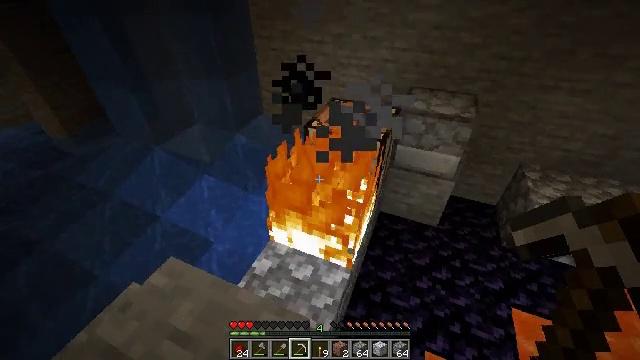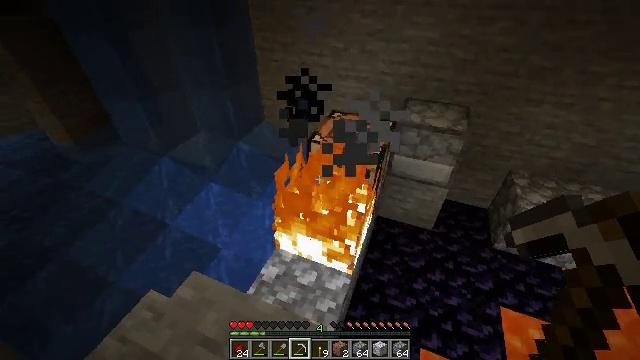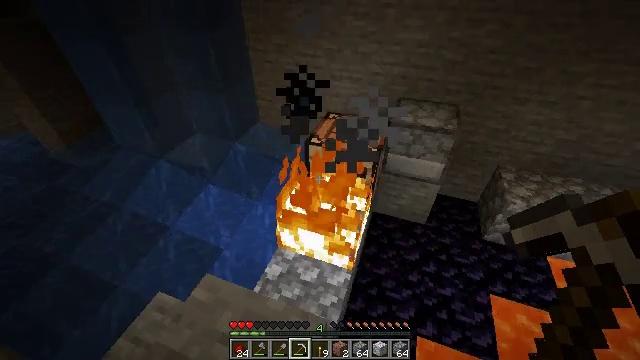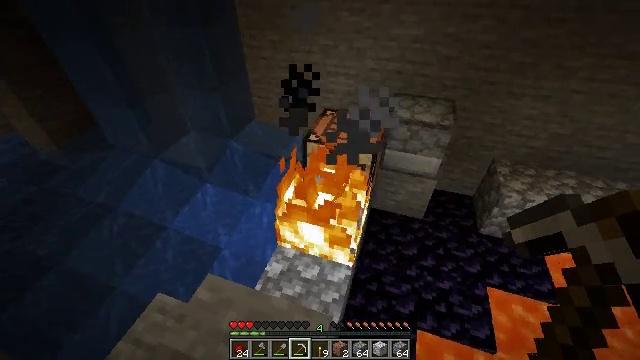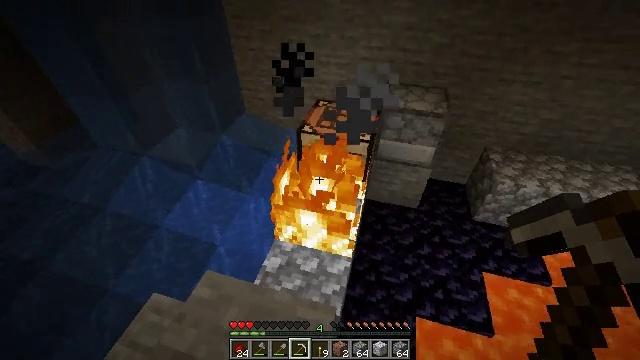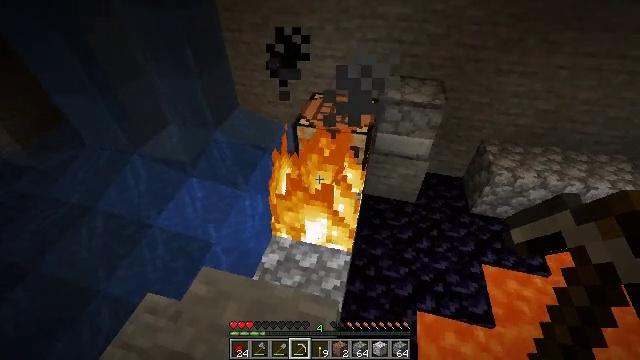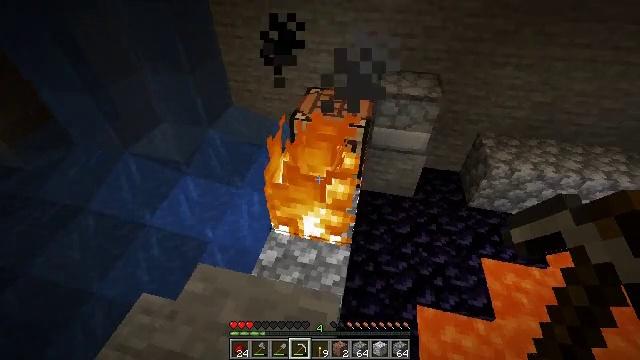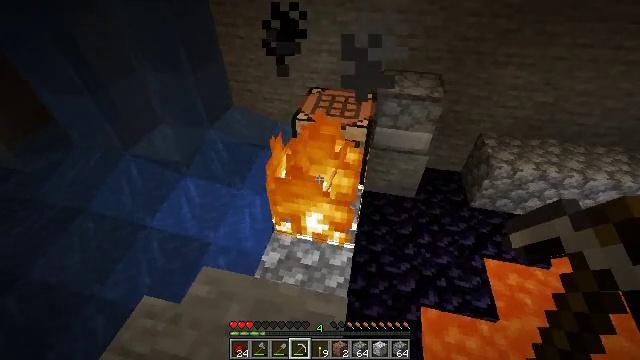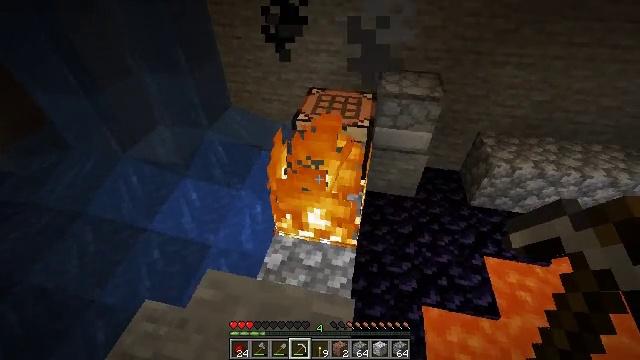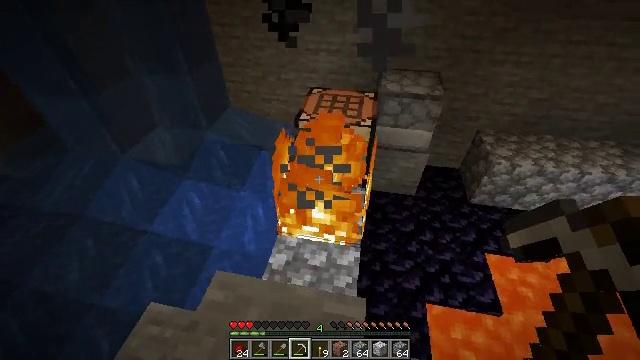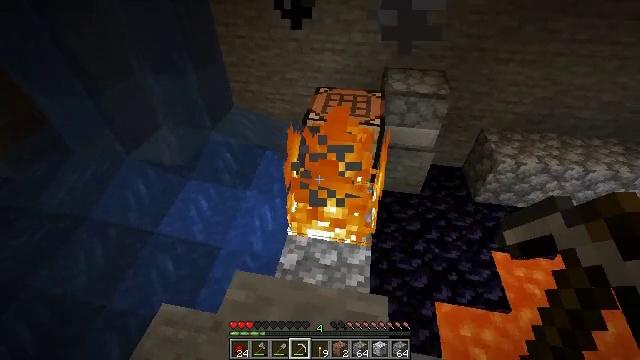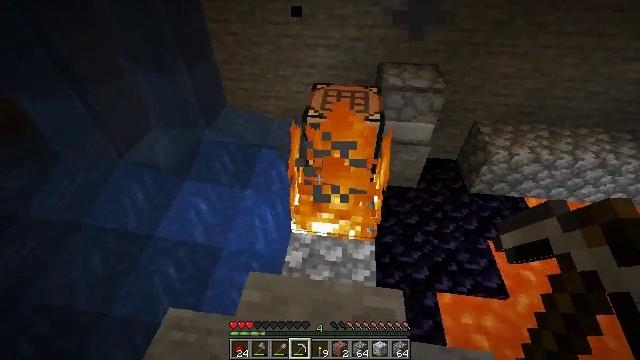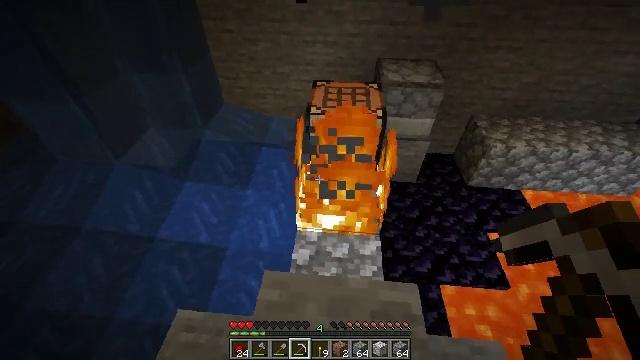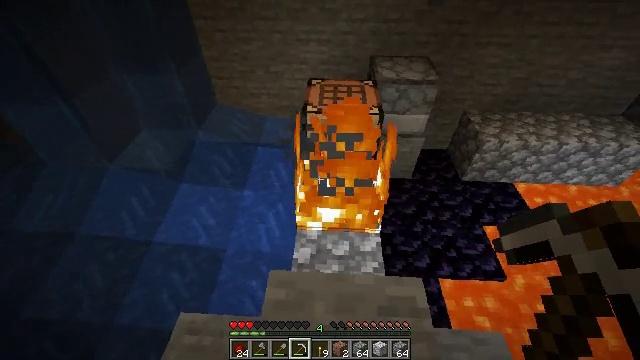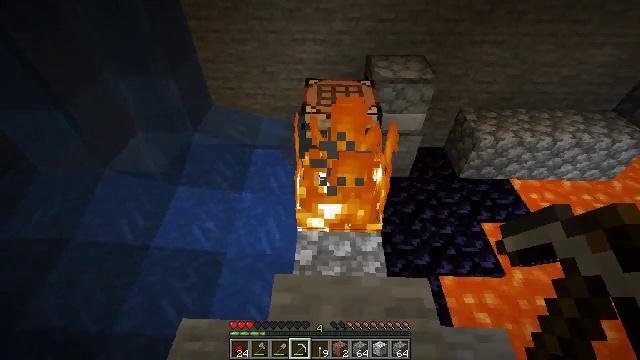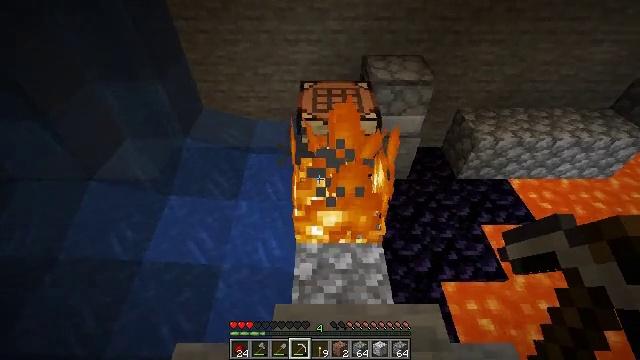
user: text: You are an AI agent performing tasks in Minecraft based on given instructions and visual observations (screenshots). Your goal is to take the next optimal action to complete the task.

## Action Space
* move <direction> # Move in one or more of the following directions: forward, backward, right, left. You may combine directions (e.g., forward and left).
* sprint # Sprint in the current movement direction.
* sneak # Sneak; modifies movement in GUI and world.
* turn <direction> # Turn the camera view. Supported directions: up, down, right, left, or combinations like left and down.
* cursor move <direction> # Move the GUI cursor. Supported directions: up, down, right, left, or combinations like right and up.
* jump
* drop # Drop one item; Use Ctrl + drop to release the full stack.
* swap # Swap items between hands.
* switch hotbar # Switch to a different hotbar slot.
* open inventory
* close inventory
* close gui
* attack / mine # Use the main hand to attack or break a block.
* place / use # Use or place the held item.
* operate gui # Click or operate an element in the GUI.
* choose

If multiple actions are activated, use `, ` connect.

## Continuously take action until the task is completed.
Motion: motion action
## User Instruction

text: Extinguish the fire.
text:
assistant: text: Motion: move left
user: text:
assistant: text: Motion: move left, turn right and down
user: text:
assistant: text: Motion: move left, turn right
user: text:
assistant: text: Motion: turn right and down
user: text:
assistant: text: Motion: turn right
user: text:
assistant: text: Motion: turn right
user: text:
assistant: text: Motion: no_op
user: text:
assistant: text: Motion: no_op
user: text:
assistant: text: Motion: move left, turn right
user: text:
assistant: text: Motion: move left
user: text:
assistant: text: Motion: move left, turn right
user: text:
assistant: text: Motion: turn right
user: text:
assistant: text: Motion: turn right
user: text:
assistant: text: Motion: move forward, turn right
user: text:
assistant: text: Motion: move forward, turn right
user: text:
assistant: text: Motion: turn right
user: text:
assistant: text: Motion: no_op
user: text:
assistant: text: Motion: no_op
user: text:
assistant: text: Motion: no_op
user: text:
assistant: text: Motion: no_op
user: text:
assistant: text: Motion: no_op
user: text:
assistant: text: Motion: no_op
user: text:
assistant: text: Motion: no_op
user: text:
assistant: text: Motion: no_op
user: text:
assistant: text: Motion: turn down
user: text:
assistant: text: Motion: no_op
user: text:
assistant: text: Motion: attack / mine
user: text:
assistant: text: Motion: attack / mine
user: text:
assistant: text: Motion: attack / mine
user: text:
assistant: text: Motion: attack / mine